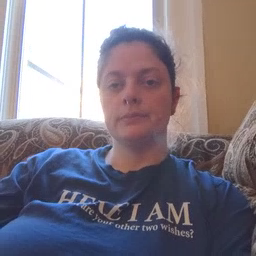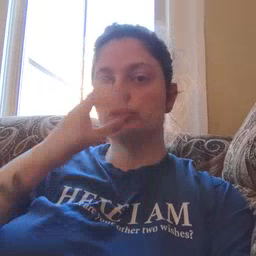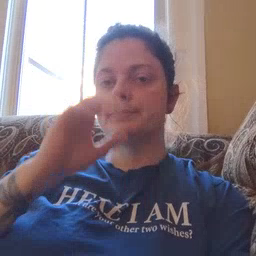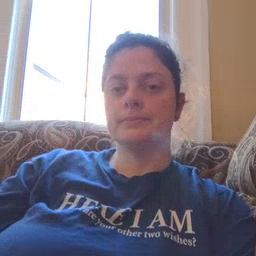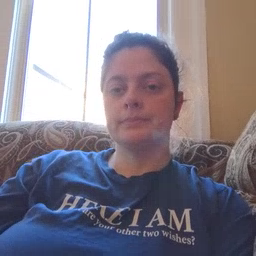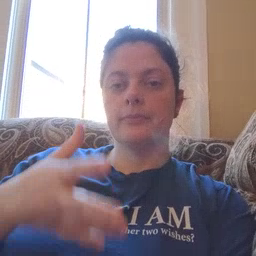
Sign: drink